Question: I've accidently discover that 'IntellijIdea 14' does not show the 'Value set/write' type of usage for 'public static' variables.
'''
public class Test {
public static boolean B_VALUE;
public static void main(String [] args) throws IOException {
System.out.println(B_VALUE);
}
public void test1() {
B_VALUE = true;
}
public boolean test2() {
boolean v = B_VALUE;
B_VALUE = !v;
return v && ("test2".equals("TEST2".toLowerCase()));
}
}
'''
Press on 'B_VALUE', and get result:

You can see that we have at least 4 usages in test code (2 read and 2 set), but only read usages are lighted.
Is it a bug?
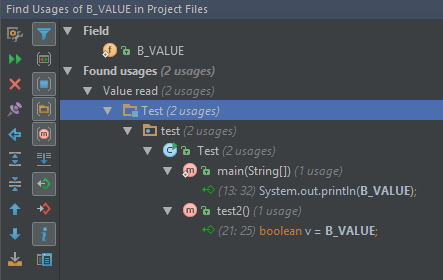
Answer: It's not a bug, I just tried this and saw 4 usages, 2 for read and 2 for write.
Please make sure the icon on the left side, near the bottom, is ticked ("Show write access")